Question: In the game I just developed, the Leaderboard UI color was dark translucent green until a week ago. This was feel-good looking(at least non-irritant to eyes). All of a sudden it changed to bright translucent red and is staying in that color since then. This color in no way matches with any screen at any stage of my game. This is the state of my Leaderboard screen now:

This is much worse in the phone screen with translucent effect. Here I've reduced the transparency of the screenshot to blur the background. This is the same case with Achievements UI too.
So my questions are
1. How Google decides what color an app's Leaderboard UI should have?
2. Can I specify the color of my app's Leaderboard/Achevements UI?
I don't want to do any change anything except the eye-piercing bright color of the UI to a normal darker tone. Anyone please?
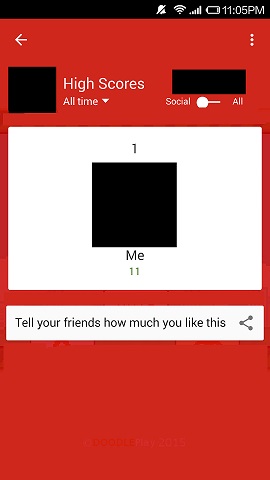
Answer: Play games uses the new Palette api to find a key color from your application icon for that background. I think the only way to change it is to change your app icon. For my apps, one is purple and the other is a light tan color.